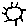
Label: sun